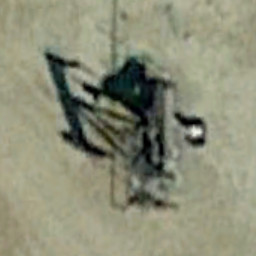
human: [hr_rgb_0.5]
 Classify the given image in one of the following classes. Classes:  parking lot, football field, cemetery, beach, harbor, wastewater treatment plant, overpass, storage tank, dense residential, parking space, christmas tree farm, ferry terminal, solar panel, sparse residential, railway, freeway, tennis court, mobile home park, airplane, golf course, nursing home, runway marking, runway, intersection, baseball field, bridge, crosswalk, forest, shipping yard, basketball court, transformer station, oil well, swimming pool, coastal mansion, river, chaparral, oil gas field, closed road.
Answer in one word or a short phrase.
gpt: oil well